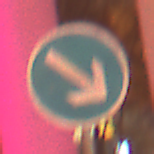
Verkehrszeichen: VorgeschriebeneVorbeifahrtRechts
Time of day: Night
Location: Outdoor (Urban)
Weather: Overcast
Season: Winter
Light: Artificial